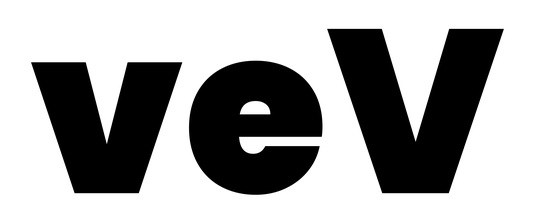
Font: Poppins-Black